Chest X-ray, PA view. Patient: 76 years old, sex F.
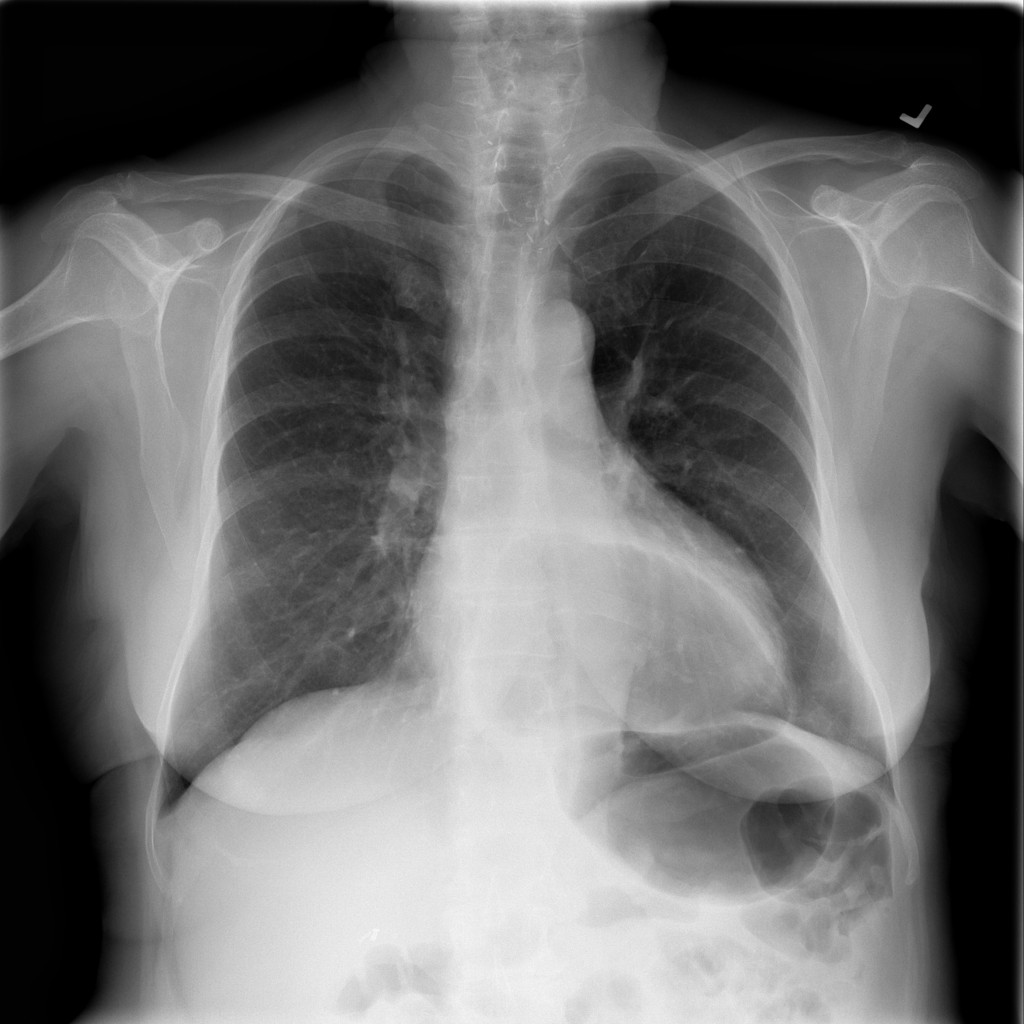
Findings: Hernia, Infiltration